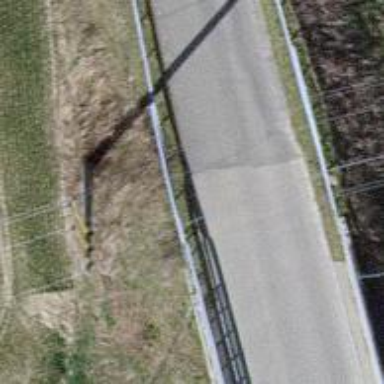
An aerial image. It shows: Fence.